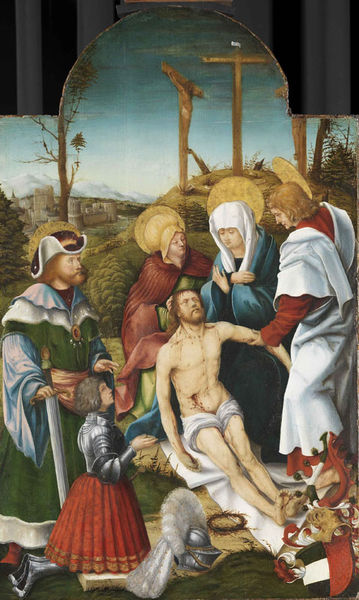
Titel: Beweinung Christi mit dem Heiligen Sigismund und einem knieenden Stifter
Künstler: Hans d. Ä. Burgkmair
Standort: Karlsruhe
Institution: Staatliche Kunsthalle Karlsruhe
Schlagwörter: blue, church, crown, hat, men, people, red, religious, robes, soldier, sword, white, women, dress, dresses, frauen, gold, green, hair, painting, robe, woman, man, naked, roman, sky, tree, field, head, hill, mountain, mountains, trees, death, armor, child, helmet, knight, castle, cap, mother, scarf, beard, eagle, saint, cross, dead, crucifixion, virgin, town, baum, city, ancient, arms, clothes, fort, rome, jesus, art, religion, hut, cloth, bush, christ, crucifix, hügel, maria, joseph, mary, kreuz, saints, bible, kneeling, armory, page, son, passion, symbol, nackt, mantel, praying, hurt, crucifiction, crucify, apostle, halo, icon, holy, blood, crosses, dying, sacrifice, thorns, wound, kneel, execution, resurrection, criminals, ritter, john, halos, schwert, berge, gewand, helm, stigmata, crucified, paiting, word, gloria, holes, heilig, chirstian, dornen, squire, cruxifiction, cirss, hola, blut, calgary, redemption, roma\, image of the cross, crusifiction, sodier, haraldry, golgophe